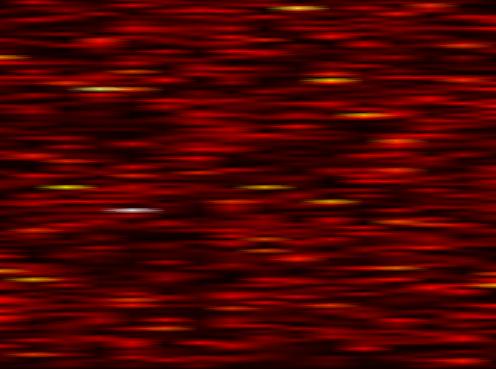
Label: UFMC